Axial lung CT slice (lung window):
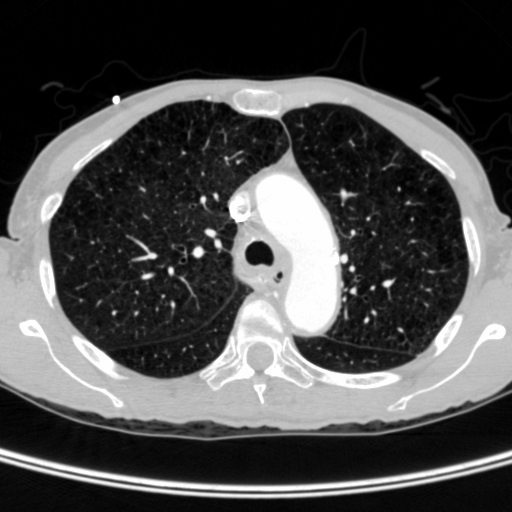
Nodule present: no